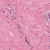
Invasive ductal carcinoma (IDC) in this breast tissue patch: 0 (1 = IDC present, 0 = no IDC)